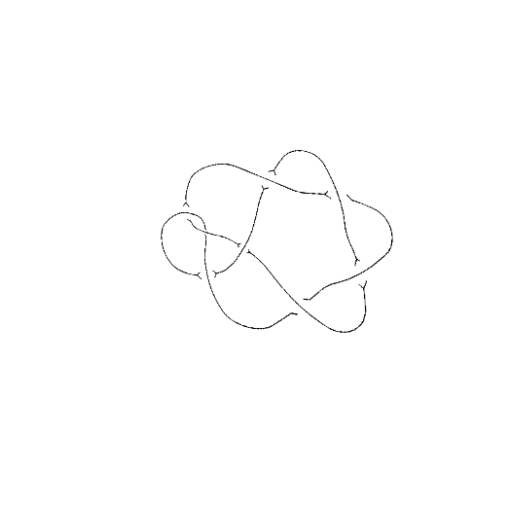
Crossing number: 8